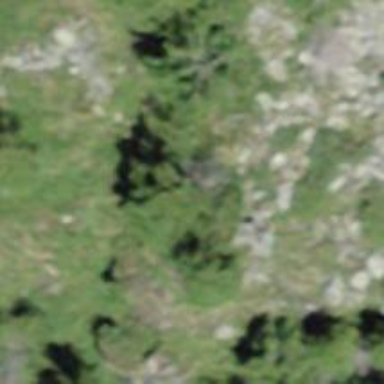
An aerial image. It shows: Needle-leaved tree in its natural environment.